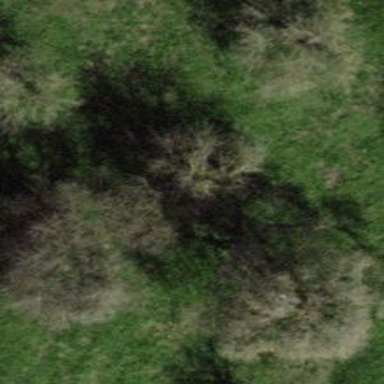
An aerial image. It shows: Beautiful tree in nature.